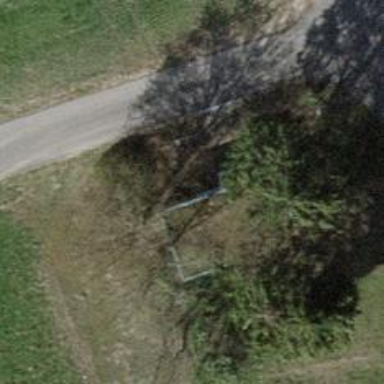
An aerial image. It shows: Bench for seating.